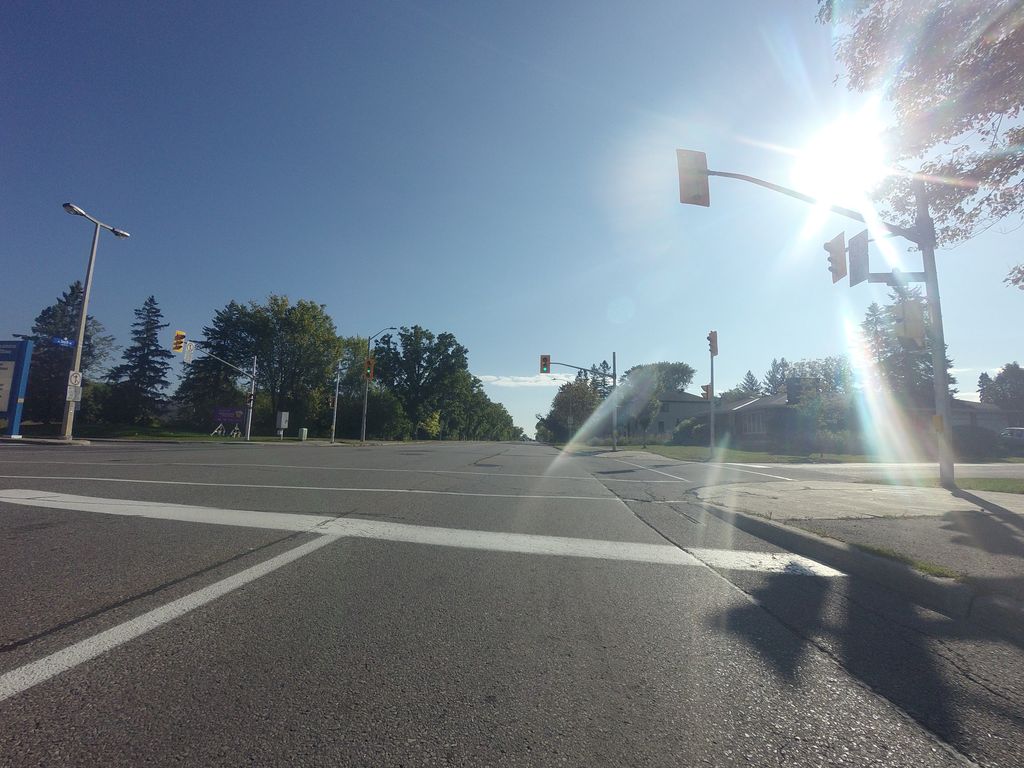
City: ottawa-gatineau